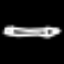
Label: pencil